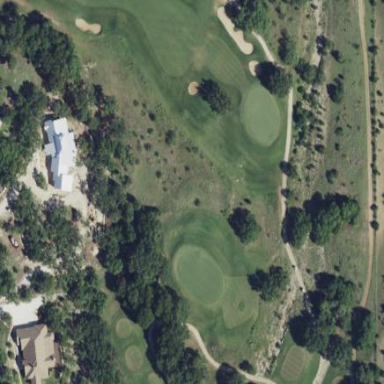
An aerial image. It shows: Rough area in golf course.